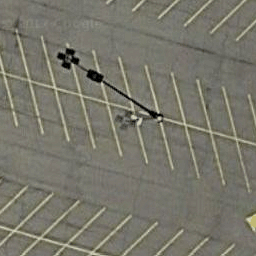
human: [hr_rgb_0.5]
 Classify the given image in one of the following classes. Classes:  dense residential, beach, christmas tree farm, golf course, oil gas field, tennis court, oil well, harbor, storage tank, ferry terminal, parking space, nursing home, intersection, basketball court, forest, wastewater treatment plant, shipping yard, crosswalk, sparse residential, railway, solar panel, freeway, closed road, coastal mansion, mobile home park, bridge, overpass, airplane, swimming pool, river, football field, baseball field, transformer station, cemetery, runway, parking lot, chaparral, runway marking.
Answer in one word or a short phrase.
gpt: parking space